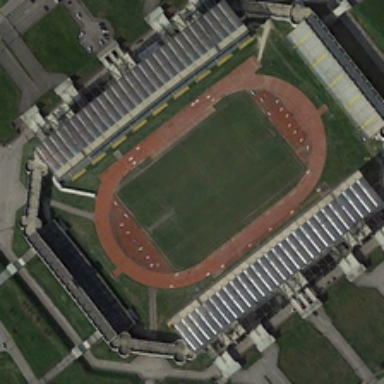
Green meadows are around a stadium with a playground .